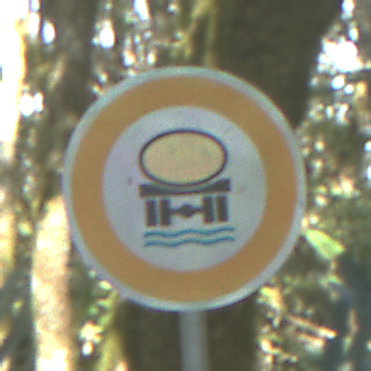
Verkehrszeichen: VerbotFahrzeugeWassergefaehrdenderLadung
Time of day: Midday
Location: Outdoor (Nature)
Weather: Clear
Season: NotSpecified
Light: Natural